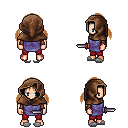
a pixel art fantasy rpg character, male body template, human, light skin, chain tabard jacket, red pants, brown twin-tailed hairstyle, cloth hood, cloth bracers, white slippers, dagger, four views (front, back, left, right), 2x2 character sprite sheet, small pixel art, hard edges, no anti-aliasing